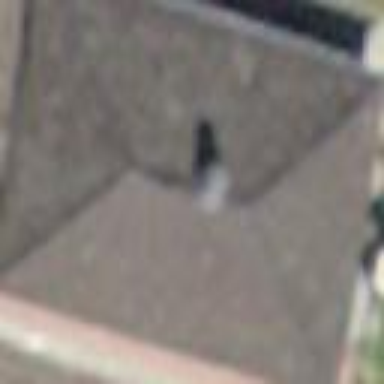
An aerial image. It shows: Building with hipped roof. The roof has brown color.